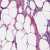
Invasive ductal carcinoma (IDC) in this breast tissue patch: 1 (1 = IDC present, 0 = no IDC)